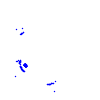
Particle: kaon